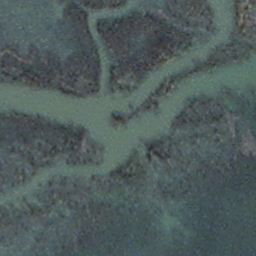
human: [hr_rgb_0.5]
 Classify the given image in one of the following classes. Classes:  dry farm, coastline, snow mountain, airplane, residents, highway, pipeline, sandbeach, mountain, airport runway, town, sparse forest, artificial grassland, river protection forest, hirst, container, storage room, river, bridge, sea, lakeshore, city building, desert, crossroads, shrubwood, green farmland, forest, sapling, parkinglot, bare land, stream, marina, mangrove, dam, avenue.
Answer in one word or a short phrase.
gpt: stream